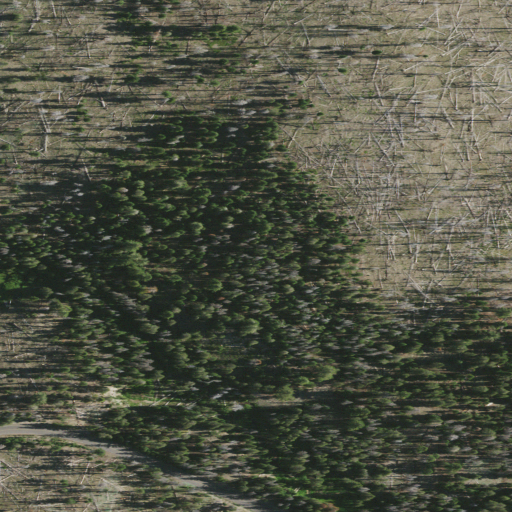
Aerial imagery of plain(s) in California named Dersch Meadows containing shrub, evergreen forest, open development, medium intensity development, woody wetlands, and grassland